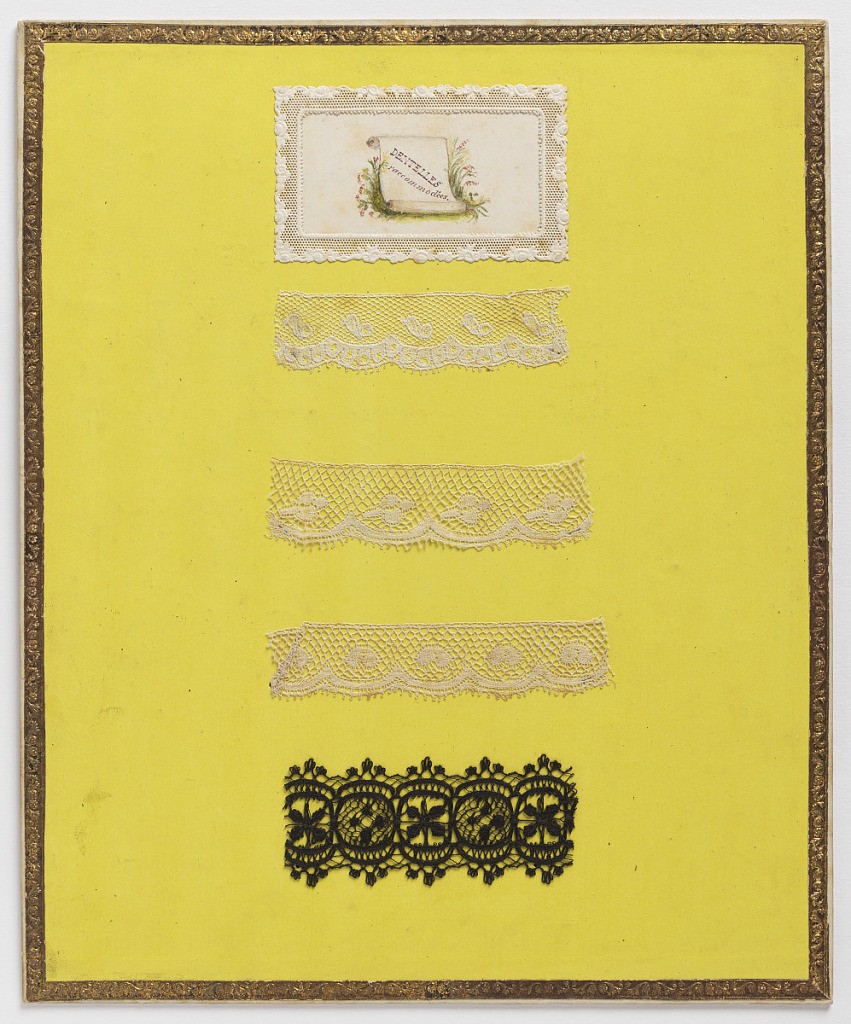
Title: Sewing sample
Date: late 19th century
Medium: Lace
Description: Four small pieces of bobbin lace, three white, one black, border designs. (Mended lace).